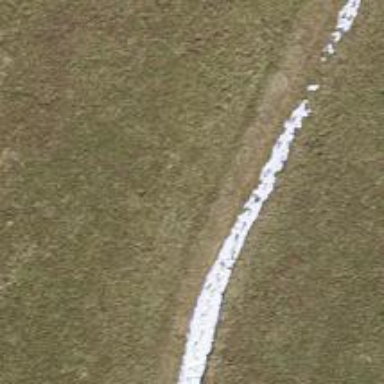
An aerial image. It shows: Grass path.